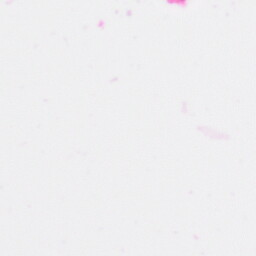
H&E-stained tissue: Colon